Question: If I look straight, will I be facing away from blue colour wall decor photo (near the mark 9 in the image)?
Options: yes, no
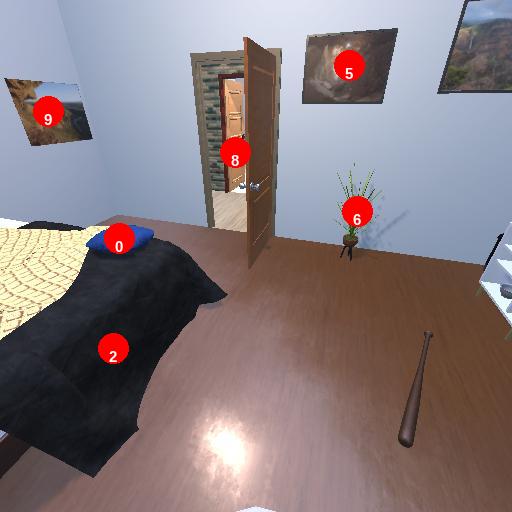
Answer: yes